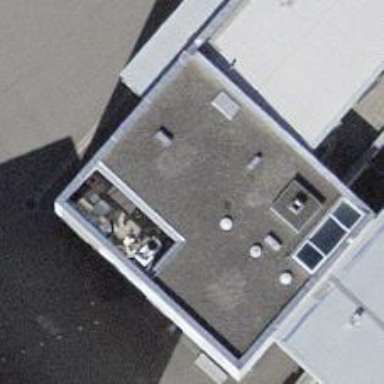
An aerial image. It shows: Kindergarten.